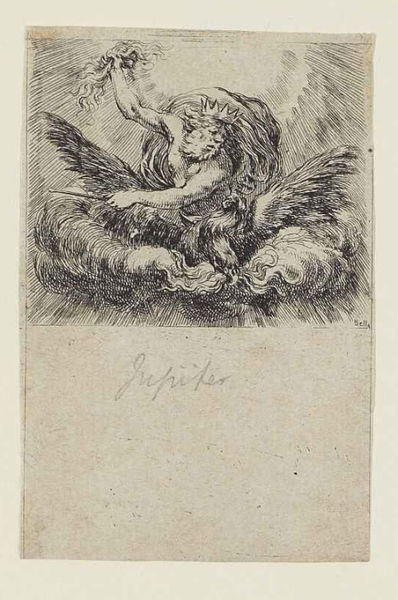
Titel: Jeu de la Mythologie - Jupiter
Künstler: Stefano della Bella
Standort: Karlsruhe
Institution: Staatliche Kunsthalle Karlsruhe
Schlagwörter: adler, angriff, feder, feuer, flügel, gott, hand, himmel, kampf, mann, nackt, umhang, vogel, weiß, wolken, geste, grau, licht, schwarz, skizze, zeichnung, tier, wolke, bart, arm, arme, federn, gefieder, signatur, sonne, gewand, haare, vater, blatt, krone, fliegen, stock, schrift, welle, wellen, schnabel, stab, bündel, grafik, könig, kraft, antike, blitze, strahlen, kohle, druck, schwarzweiss, radierung, stich, seite, text, bleistift, mythologie, jagd, halbkreis, jäger, blitz, götter, zeus, olymp, mythos, sage, dolch, greifvogel, nest, schwingen, wut, macht, gottheit, göttervater, jupiter, grieche, herkules, zorn, donner, handschrift, zepter, bussard, reißen, neptun, poseidon, zerberus, wüten, blitzbündel, schleudern, begasus